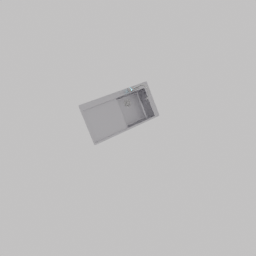
Label: appliances